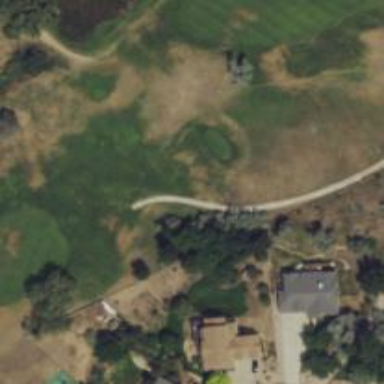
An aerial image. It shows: Golf Cart path.